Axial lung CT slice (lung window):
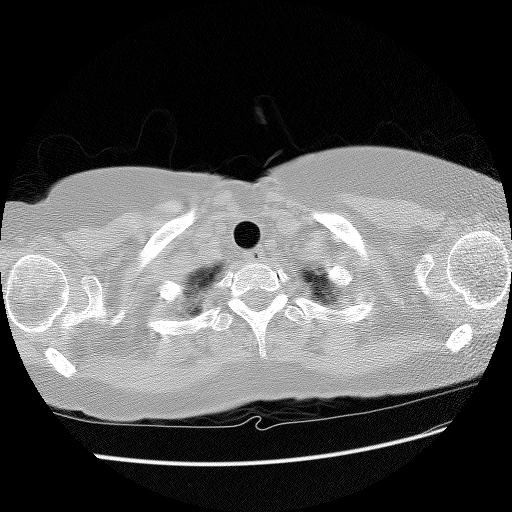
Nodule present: no